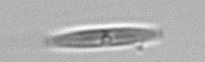
Label: pennate